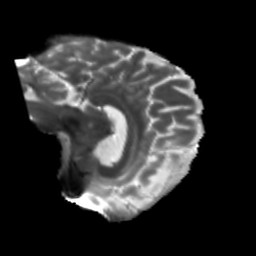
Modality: T2w
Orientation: sagittal
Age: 58
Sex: male
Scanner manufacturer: siemens
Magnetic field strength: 3 T
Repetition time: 5.25 s
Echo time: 0.08 s